RGB frame:
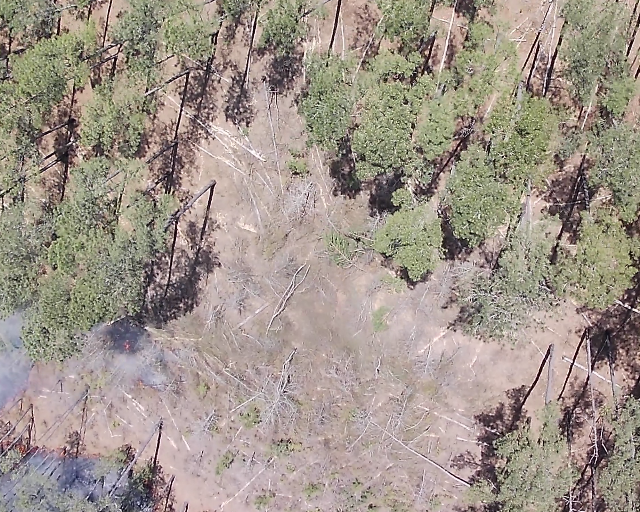
Thermal frame:
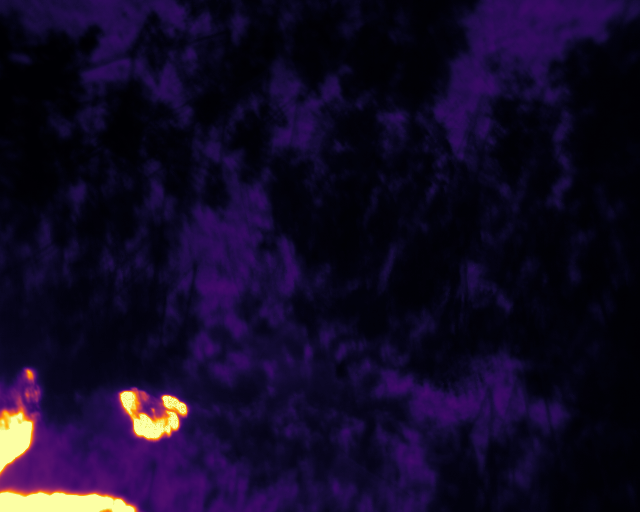
Captured: 2026-02-27 02:36:30
Pixels at or above 80 °C: 7701 (fraction of frame: 0.0235)